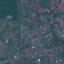
Land use / land cover: Residential